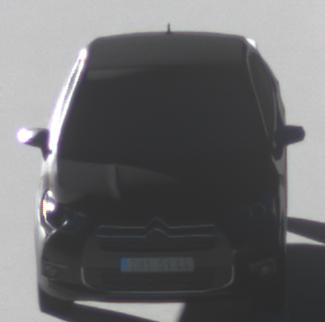
Make: Citroen
Model: DS 4 VTi 120
Detailed model: DS 4
Model produced from: 2011/05
Model produced until: 2015/01
Doors: 5
Color: black
Road condition: dry road
Daytime: sunrise or sunset
Contrast: high contrast